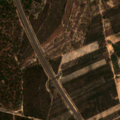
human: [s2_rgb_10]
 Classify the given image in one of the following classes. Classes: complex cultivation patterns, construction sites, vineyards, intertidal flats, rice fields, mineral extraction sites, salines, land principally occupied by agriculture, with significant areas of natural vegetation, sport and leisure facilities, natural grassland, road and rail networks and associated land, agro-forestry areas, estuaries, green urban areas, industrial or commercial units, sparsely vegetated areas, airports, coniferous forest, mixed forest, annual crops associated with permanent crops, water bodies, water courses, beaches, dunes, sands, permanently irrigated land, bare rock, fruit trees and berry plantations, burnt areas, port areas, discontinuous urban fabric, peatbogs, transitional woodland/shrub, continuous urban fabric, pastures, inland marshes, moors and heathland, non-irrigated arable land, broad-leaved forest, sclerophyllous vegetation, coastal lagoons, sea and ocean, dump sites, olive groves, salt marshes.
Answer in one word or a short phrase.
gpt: complex cultivation patterns, broad-leaved forest, mixed forest, transitional woodland/shrub